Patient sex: M
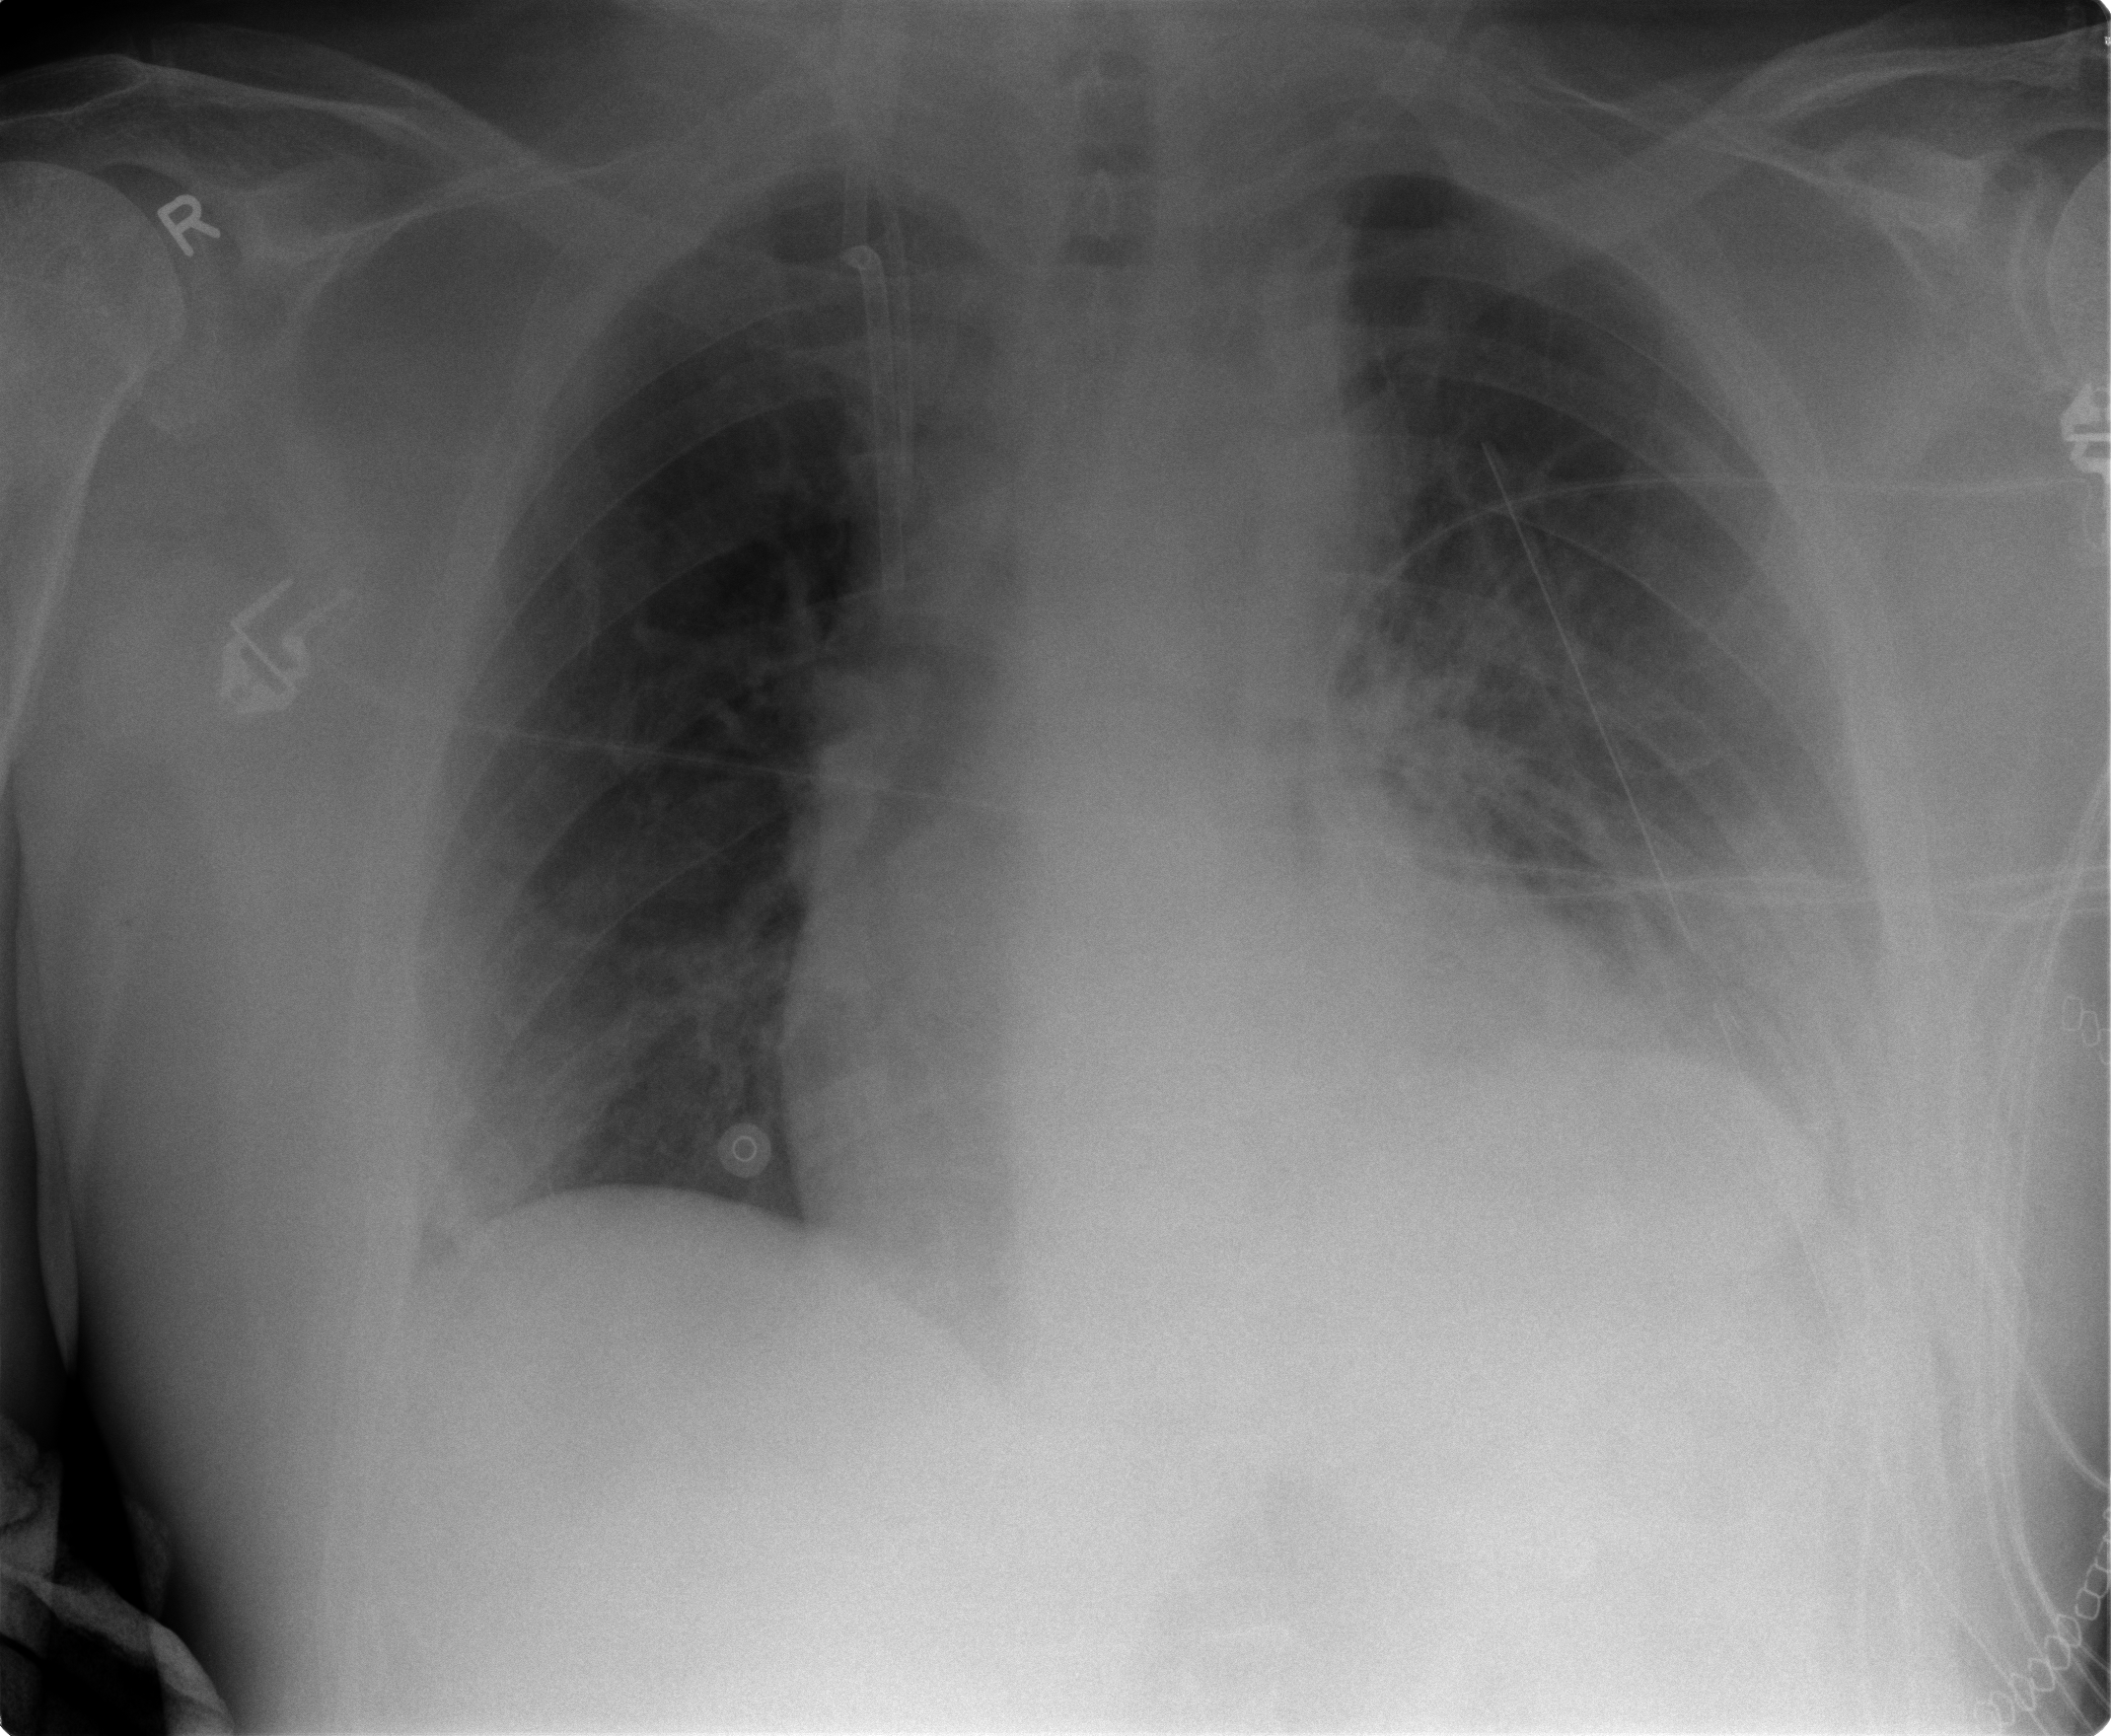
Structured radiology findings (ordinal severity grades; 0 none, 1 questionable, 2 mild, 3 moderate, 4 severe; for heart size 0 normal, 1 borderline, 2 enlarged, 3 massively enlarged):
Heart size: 2
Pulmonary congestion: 2
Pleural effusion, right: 0
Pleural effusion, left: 1
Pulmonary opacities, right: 0
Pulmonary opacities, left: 0
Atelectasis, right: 2
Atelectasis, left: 2